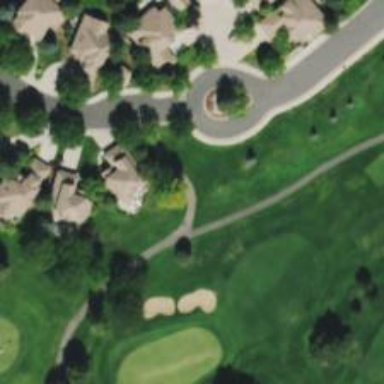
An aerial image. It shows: Smooth asphalt path labeled as golf cartpath with grade 1 quality.